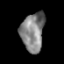
Tissue: prostate
Cell type: T cells
Senescence score: 0.337
Nuclear area (px): 886
Mean DAPI intensity: 130.53